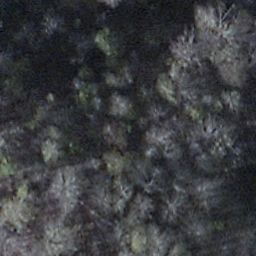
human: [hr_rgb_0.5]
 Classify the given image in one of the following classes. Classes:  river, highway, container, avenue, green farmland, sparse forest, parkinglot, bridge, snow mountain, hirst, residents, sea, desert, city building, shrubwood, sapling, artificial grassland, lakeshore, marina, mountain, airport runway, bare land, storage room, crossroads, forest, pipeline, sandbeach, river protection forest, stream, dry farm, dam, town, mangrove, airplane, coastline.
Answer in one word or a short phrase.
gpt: shrubwood